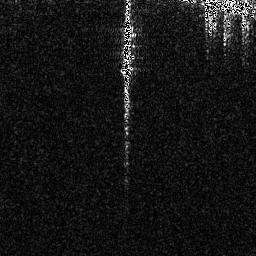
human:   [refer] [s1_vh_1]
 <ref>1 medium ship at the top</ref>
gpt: <box>[[46, 5, 52, 31, 0]]</box>